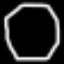
Label: octagon